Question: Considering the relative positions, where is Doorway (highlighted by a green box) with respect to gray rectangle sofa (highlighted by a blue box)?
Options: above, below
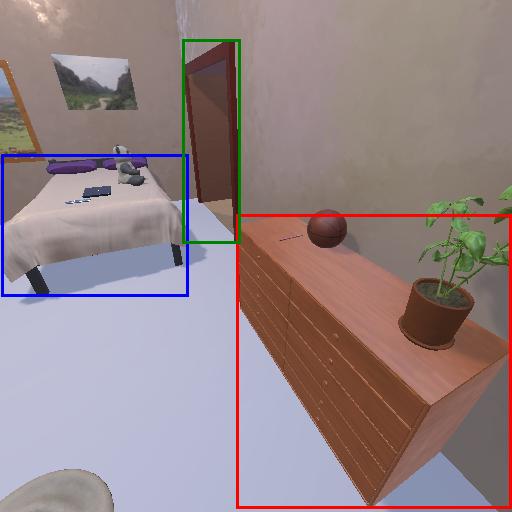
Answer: above